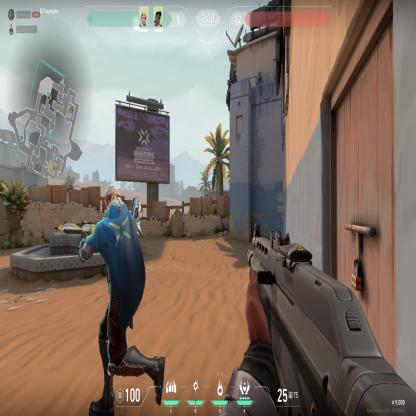
Label: teammate